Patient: sex F, age 34
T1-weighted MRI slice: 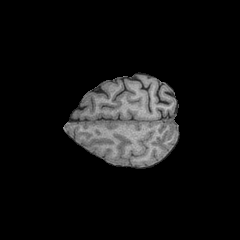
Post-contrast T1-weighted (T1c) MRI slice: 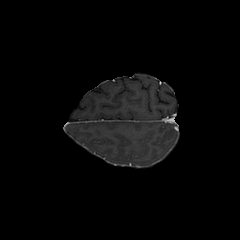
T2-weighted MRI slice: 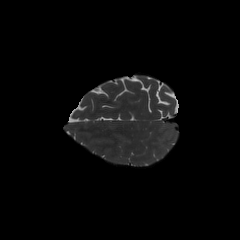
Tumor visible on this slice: no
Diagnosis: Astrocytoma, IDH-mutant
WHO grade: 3